Question: I'm trying to increase a text value using two buttons, one on each side of the text, which either increase the value by 10 or decrease it by 10, and the value can't go under 10km or over 90km.
Here is the app screen so you can see what I mean:

Update: I've now been given code to work with but it doesn't have the "km" value after the number so it goes 10,20,30 instead of 10km, 20km, 30km. Does anyone know how to adjust this code to do what I want?
'''
<script language='javascript' type='text/javascript'>
$(document).ready(function(){
$("#increment").click(function(){
if($('#number').val() !="90"){
var $n = $("#number");
$n.val(Number($n.val())+10);
}
});
$("#decrement").click(function(){
if($('#number').val() !="10"){
var $n = $("#number");
$n.val(Number($n.val())-10);
}
});
});
</script>
</head>
<style>
.Radius{
font-size:14px;
font-family:"gillsans";
color: #4361AD;
text-align: center;
}
</style>
<body>
<div id="Maincontainer">
<input type="text" value="10" id="number" class="Radius" style="background-color:transparent; border:0px solid white; width:110px; margin-left:15px;"/>
<input type="button" id="increment" value="Increment"/>
<input type="button" id="decrement" value="decrement"/>
</div>
</body>
'''
<URL>
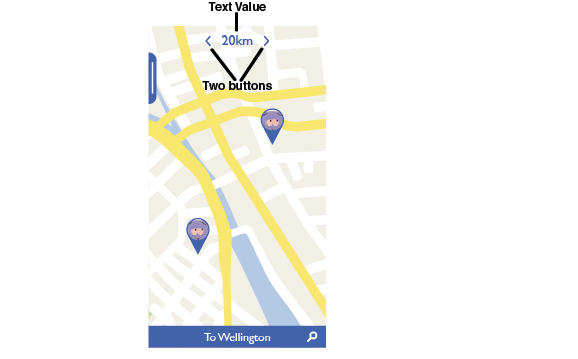
Answer: '''
<!DOCTYPE>
<html>
<head>
<script src="http://code.jquery.com/jquery-2.1.3.min.js"></script>
</head>
<body>
<div>
<body>
<input type="text" value="10Km" id="number"/>
<input type="hidden" value="10" id="number1"/>
<input type="button" id="increment" value="Increment"/>
<input type="button" id="decrement" value="decrement"/>
</body>
</div>
<script language='javascript' type='text/javascript'>
$(document).ready(function(){
$("#increment").click(function(){
if($('#number1').val() !="90"){
var $n = $("#number1");
$n.val(Number($n.val())+10);
var value = $n.val();
$("#number").val(value +'Km');
}
});
$("#decrement").click(function(){
if($('#number1').val() !="10"){
var $n = $("#number1");
$n.val(Number($n.val())-10);
var value = $n.val();
$("#number").val(value +'Km');
}
});
});
</script>
</body>
</html>
'''
<URL>